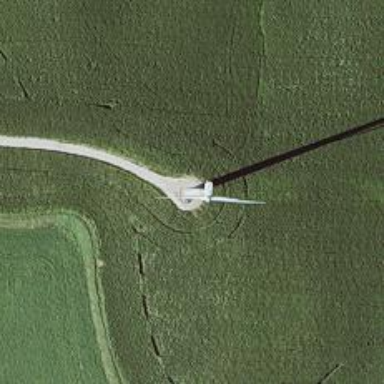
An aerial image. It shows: Wind generator with horizontal axis. The generator is wind turbine.